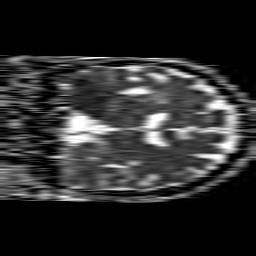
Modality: ADC
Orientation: coronal
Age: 57
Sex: male
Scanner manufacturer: philips
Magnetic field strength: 1.5 T
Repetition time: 4.6 s
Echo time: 0.09059 s